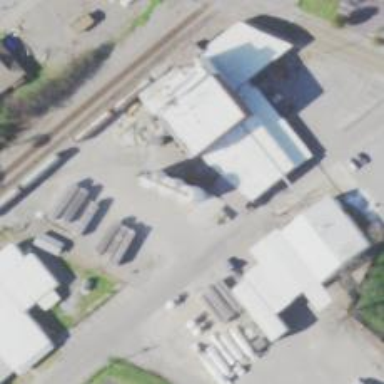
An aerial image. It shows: Silo.